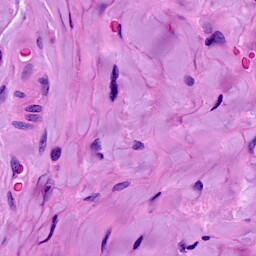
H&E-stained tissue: Breast